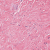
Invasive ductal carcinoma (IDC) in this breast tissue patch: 0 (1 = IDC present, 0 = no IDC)